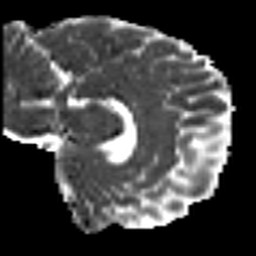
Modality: MD
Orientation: sagittal
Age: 23
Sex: female
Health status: healthy
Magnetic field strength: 3 T
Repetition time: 8.4 s
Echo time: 0.0926 s